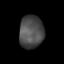
Tissue: lung
Cell type: Epithelial cells
Senescence score: 0.2246
Nuclear area (px): 783
Mean DAPI intensity: 76.244